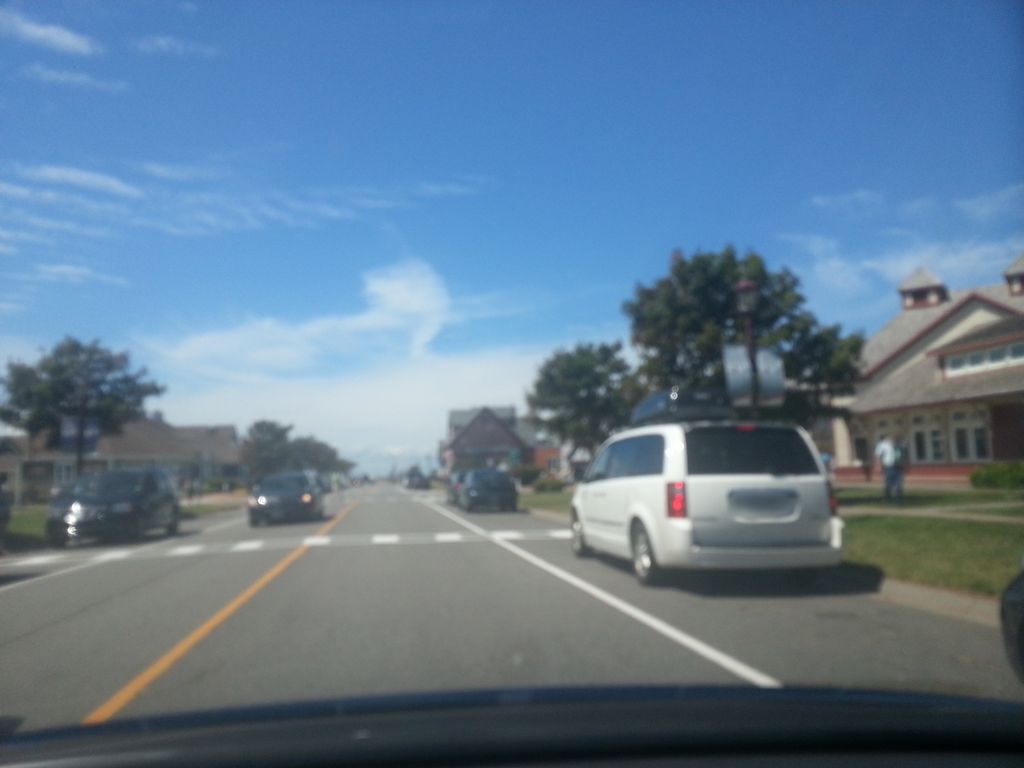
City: charlottetown